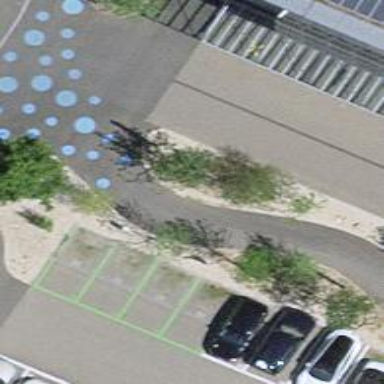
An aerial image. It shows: Charging station.